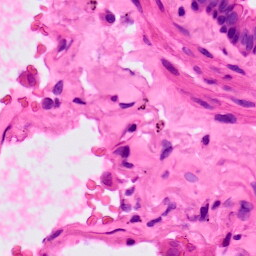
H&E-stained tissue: Lung